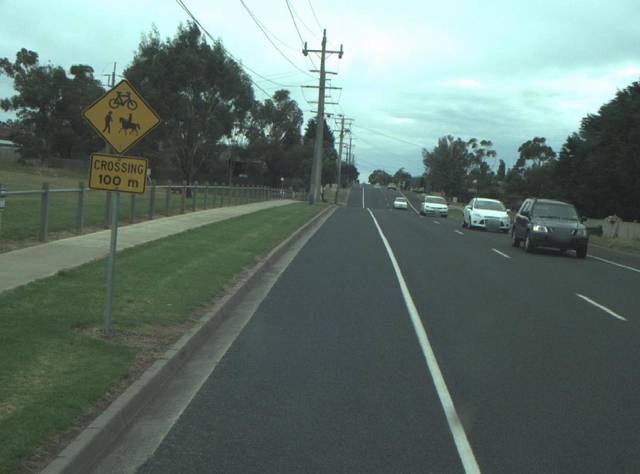
Region: Australia
Coordinates: -38.178, 144.467